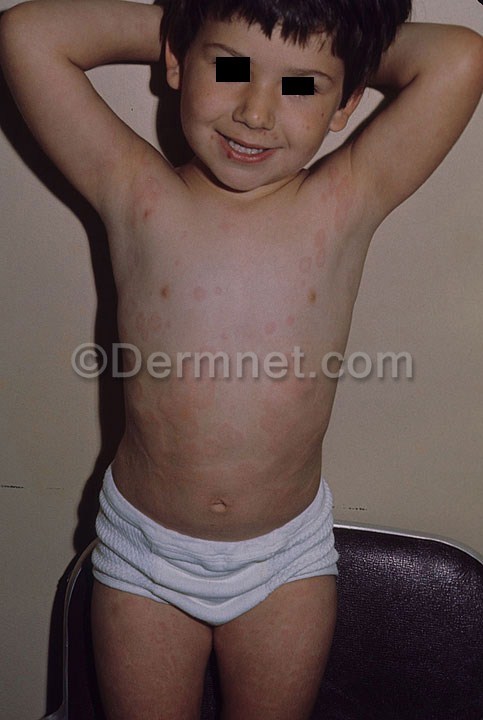
Disease: Vasculitis Photos